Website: lowes
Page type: receipt
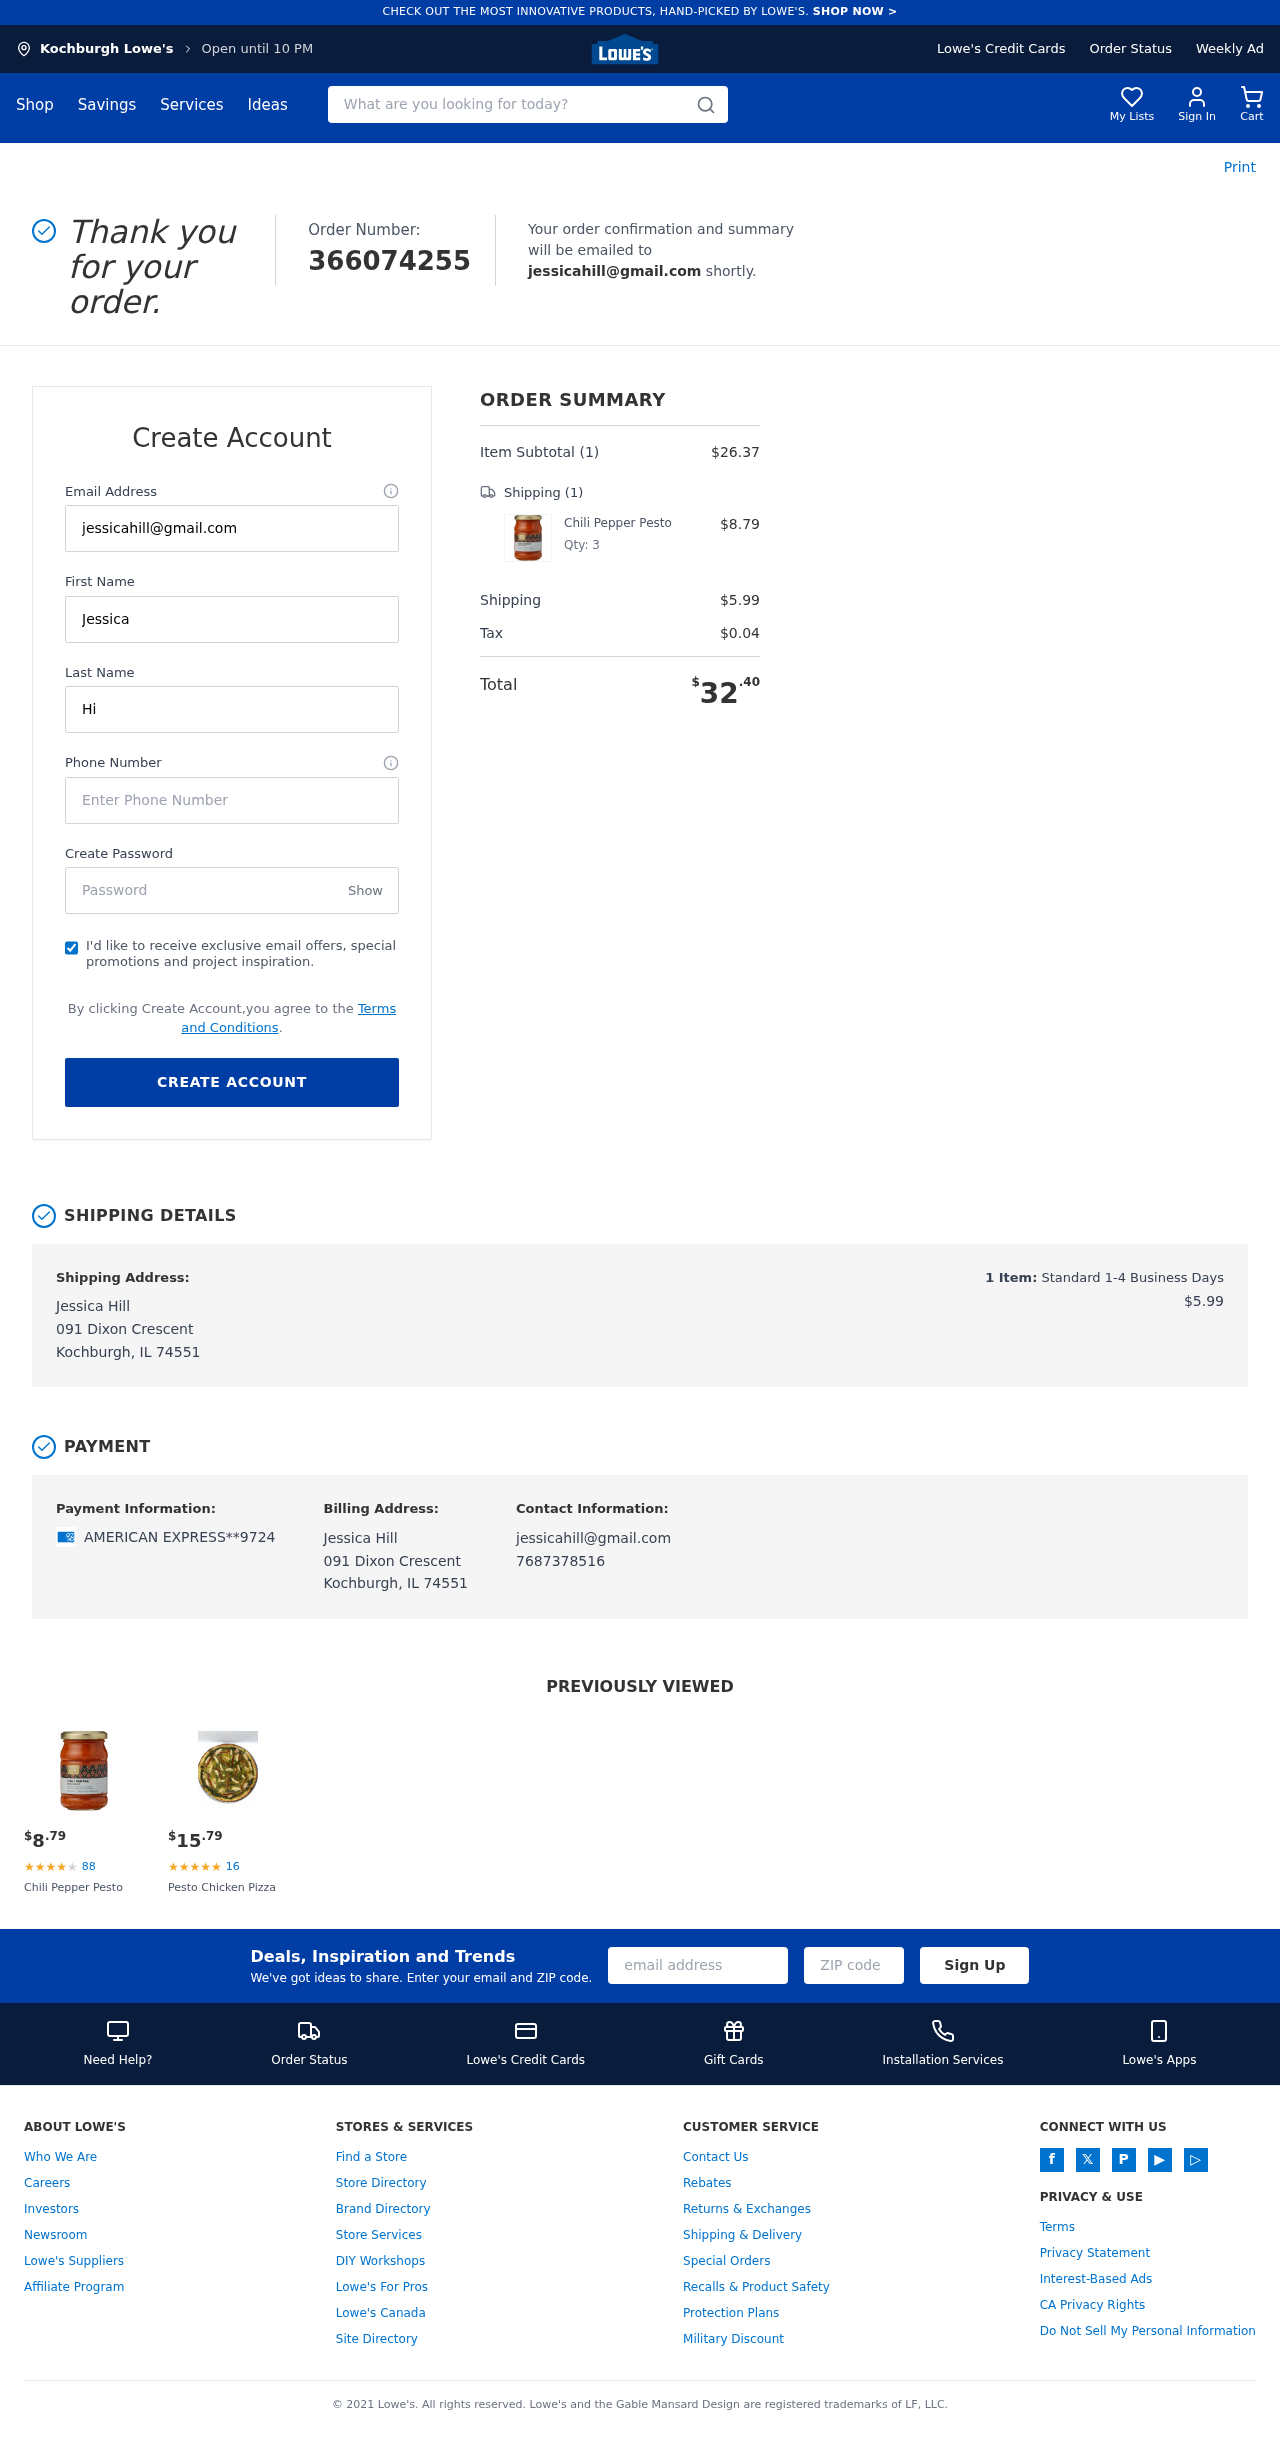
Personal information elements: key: PII_CARD_LAST4
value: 9724
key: PII_CARD_TYPE
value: AMERICAN EXPRESS
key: PII_CITY
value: Kochburgh
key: PII_EMAIL
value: jessicahill@gmail.com
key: PII_FULLNAME
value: Jessica Hill
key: PII_PHONE
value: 7687378516
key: PII_STREET
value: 091 Dixon Crescent
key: PII_FIRSTNAME
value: Jessica
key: PII_LASTNAME
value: Hill
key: PII_CITY_STATE_ZIP
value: Kochburgh, IL 74551
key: PII_FULLNAME2
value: Jessica Hill
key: PII_FULLNAME3
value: Jessica Hill
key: PII_FIRSTNAME2
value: Jessica
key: PII_FIRSTNAME3
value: Jessica
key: PII_LASTNAME2
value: Hill
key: PII_LASTNAME3
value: Hill
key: PII_FIRSTNAME_DERIVED
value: Jessica
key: PII_LASTNAME_DERIVED
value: Hill
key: PII_FULLNAME_DERIVED
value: Jessica Hill
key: PII_NAME_FULL_DERIVED
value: Jessica Hill
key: PII_POSTCODE
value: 74551
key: PII_STATE_ABBR
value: IL
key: PII_POSTCODE_FULL
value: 74551
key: PII_CITY_STATE
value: Kochburgh, IL
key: PII_POSTCODE_NUMERIC
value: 74551
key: PII_EMAIL2
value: jessicahill@gmail.com
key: PII_EMAIL3
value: jessicahill@gmail.com
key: PII_PHONE_LINE
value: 8516
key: PII_PHONE_SUFFIX
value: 8516
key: PII_PHONE2
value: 7687378516
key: PII_PHONE3
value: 7687378516
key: PII_PHONE_NUMERIC
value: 7687378516
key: PII_PHONE_LINE_NUMERIC
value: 8516
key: PII_PHONE_SUFFIX_NUMERIC
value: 8516
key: PII_PHONE2_NUMERIC
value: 7687378516
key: PII_PHONE3_NUMERIC
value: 7687378516
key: PII_PHONE_DIGITS
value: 7687378516
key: PII_PHONE_LAST4
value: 8516
Product elements: key: PRODUCT1_NAME
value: Chili Pepper Pesto
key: PRODUCT1_PRICE
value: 8.79
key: PRODUCT1_QUANTITY
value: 3
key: PRODUCT2_NAME
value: Pesto Chicken Pizza
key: PRODUCT2_NUM_RATINGS
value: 16
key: PRODUCT2_PRICE
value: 15.79
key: PRODUCT1_PRICE2
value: $8.79
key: PRODUCT1_RATING2
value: ★
★
★
★
★
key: PRODUCT1_NUM_RATINGS2
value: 88
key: PRODUCT1_NAME2
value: Chili Pepper Pesto
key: PRODUCT2_RATING
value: ★
★
★
★
★
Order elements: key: ORDER_ID
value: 366074255
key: ORDER_NUM_ITEMS
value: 1
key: ORDER_SUBTOTAL
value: $26.37
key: ORDER_NUM_ITEMS2
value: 1
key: ORDER_SHIPPING_COST
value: $5.99
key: ORDER_TAX
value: $0.04
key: ORDER_TOTAL
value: $32.40
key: ORDER_NUM_ITEMS3
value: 1
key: ORDER_SHIPPING_COST2
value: $5.99
Search elements: key: HEADER_SEARCH
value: What are you looking for today?